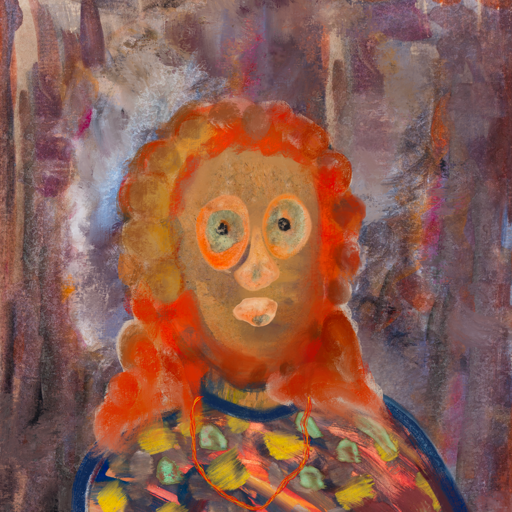
Background: Hypocrite, Head And Neck Front: In_The_Sun, Face Front: Childish, Bust: Mother_And_Son_Mother, Hair Front: Rupkatha, Head Accessory: Blank, Second Necklace: Gypsy_Mother_2, Necklace: Blank, Baby: Blank